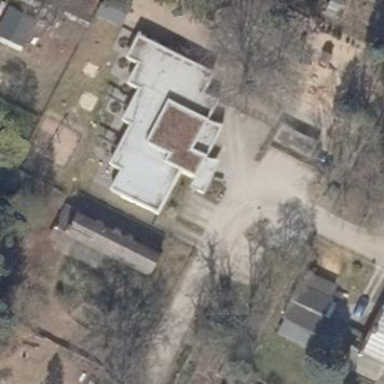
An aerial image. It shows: Kindergarten building.